Question: I've a problem with LWJGL and texture a quad with an char of a bitmap.
I want to display an uppercase . The T is on the 6th row and the 5th colum. This is X: 40, Y: 32px from the upper left corner.

I use the following code:
'''
GL11.glTexCoord2f((float) (Math.floor(charID / this.charsInRow) * charSize) / bitmapSize, (float) (Math.floor(charID % this.charsInRow) * charSize) / bitmapSize);
GL11.glVertex2f((charPosition * fontSize) + x, y);
GL11.glTexCoord2f((float) (Math.floor(charID / this.charsInRow) * charSize + charSize) / bitmapSize, (float) (Math.floor(charID % this.charsInRow) * charSize) / bitmapSize);
GL11.glVertex2f((charPosition * fontSize) + x + fontSize, y);
GL11.glTexCoord2f((float) (Math.floor(charID / this.charsInRow) * charSize + charSize) / bitmapSize, (float) (Math.floor(charID % this.charsInRow) * charSize + charSize) / bitmapSize);
GL11.glVertex2f((charPosition * fontSize) + x + fontSize, y + fontSize);
GL11.glTexCoord2f((float) (Math.floor(charID / this.charsInRow) * charSize) / bitmapSize, (float) (Math.floor(charID % this.charsInRow) * charSize + charSize) / bitmapSize);
GL11.glVertex2f((charPosition * fontSize) + x
,y + fontSize);
'''
But LWJGL count from the lower right corner sothat a strange ASCII symbol will be displayed.
What can I do so that the T will be selected?
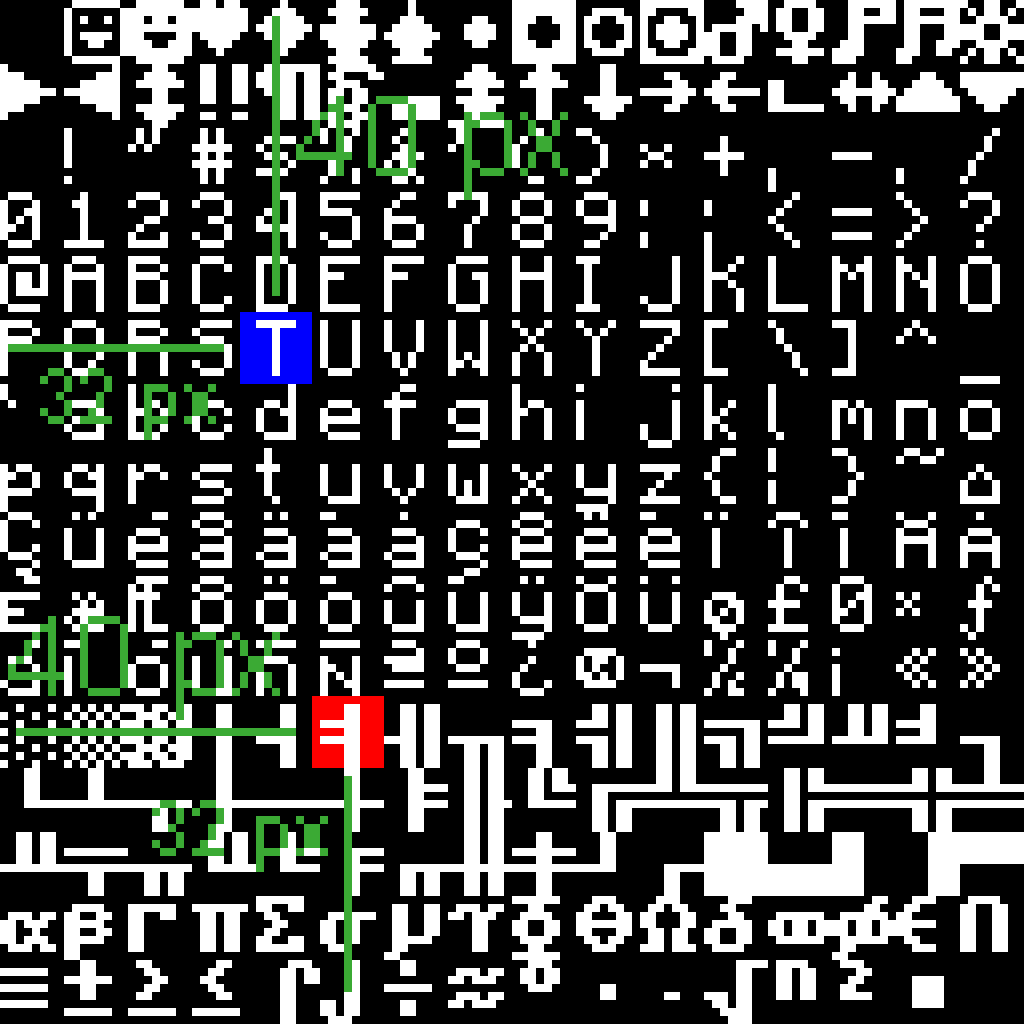
Answer: OpenGL normalized texture coordinates start from the lower-left corner (0,0) and go to the upper-right (1,1). In your question, you are using the wrong approach to address your glyphys - in particular, you should be starting from the bottom instead of top.
Judging by your example image, your coordinates should probably follow this format:
'''
Glyph Bottom Left: (X - <GlyphWidth>, <TextureResY> - Y - <GlyphHeight>)
Glyph Top Right: (X, <TextureResY> - Y )
'''
Also, you appear to have transposed your rows and columns.